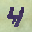
Label: 4